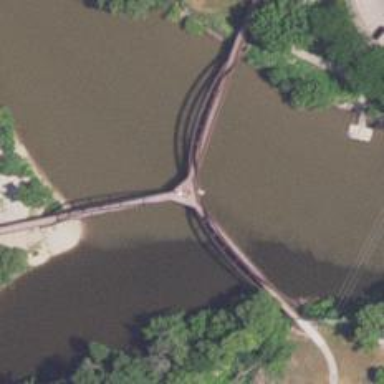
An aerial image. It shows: Footway on truss bridge.